Interaction volume radius: 10 \u00c5
Interaction volume height: 10 \u00c5
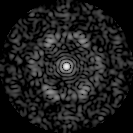
Disorder parameter: 0.7226